Question: I have a table containing a list of image related tags.
See the details here in this screenshot:

What I tried:
'''
SELECT a.*
FROM wallpaper_tag as a, wallpaper_tag as b
WHERE a.tag = 1
AND b.tag = 2
AND a.wallpaper = b.wallpaper
ORDER BY wallpaper
LIMIT 10000
'''
This SQL query works fine for me. But is there a better option?
I want to get a list of wallpapers if two tags match at the same time.
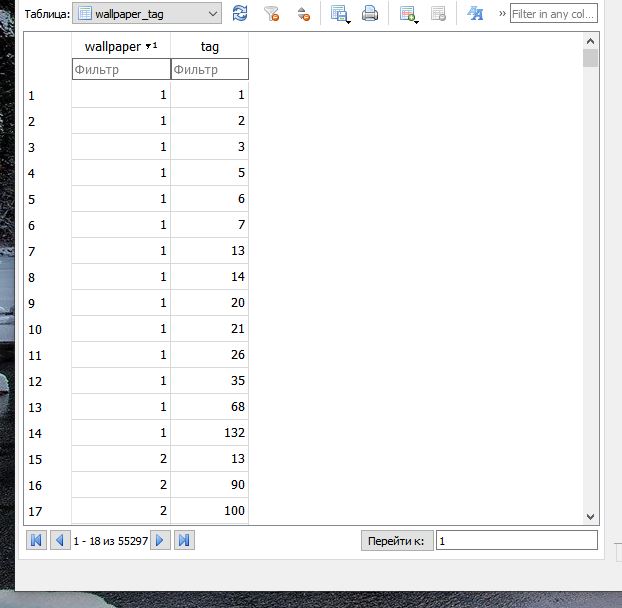
Answer: If what you actually want is all the 'wallpaper's with 'tag's '1' and '2', you can do it with aggregation:
'''
SELECT wallpaper
FROM wallpaper_tag
WHERE tag IN (1, 2)
GROUP BY wallpaper
HAVING COUNT(DISTINCT tag) = 2
ORDER BY wallpaper
LIMIT 10000
'''
If the combination of 'wallpaper' and 'tag' is unique, the 'HAVING' clause may be simplified to just:
'''
HAVING COUNT(*) = 2
'''